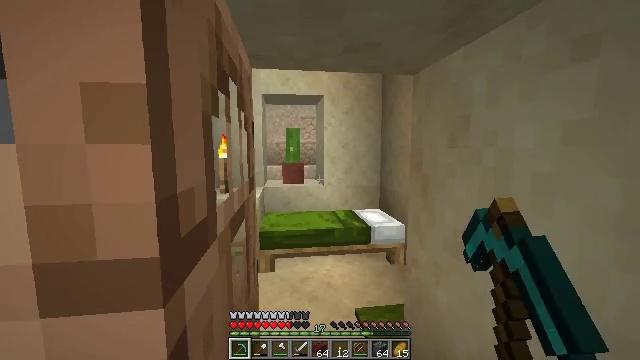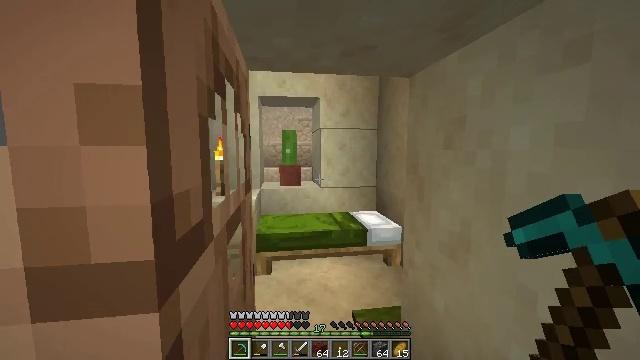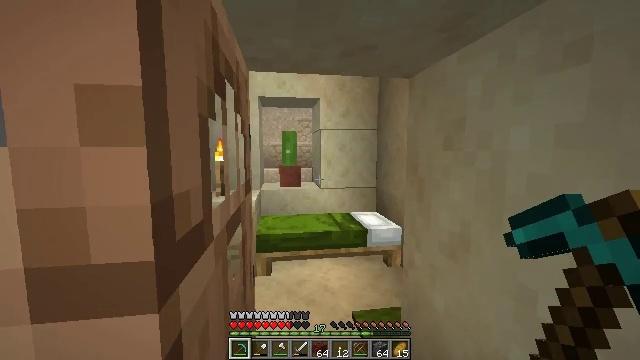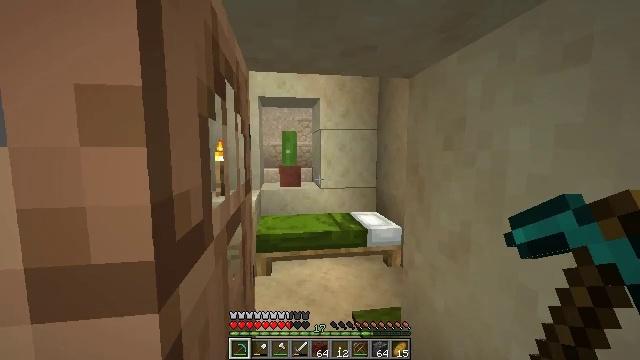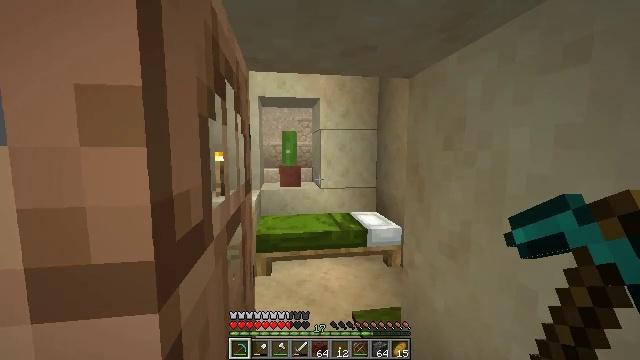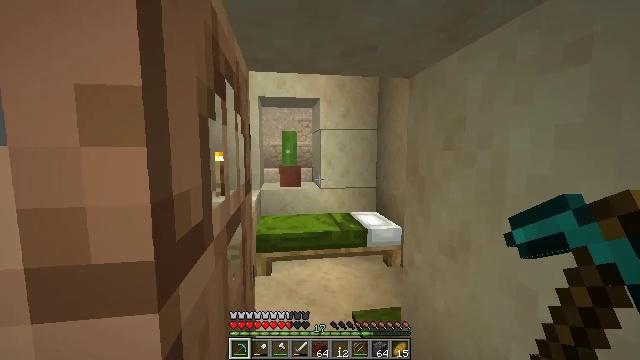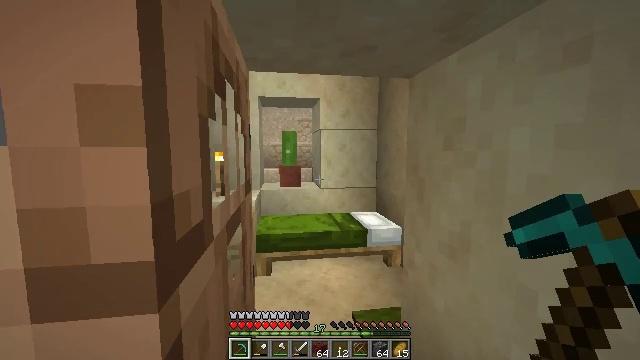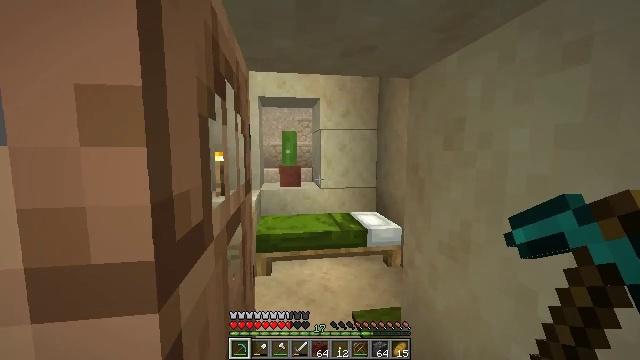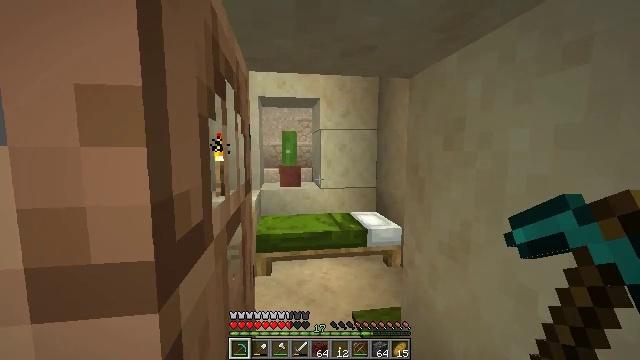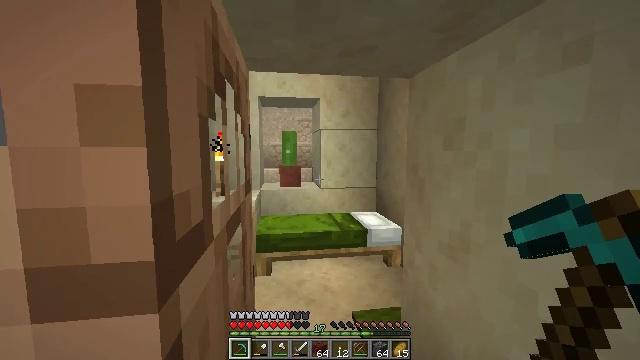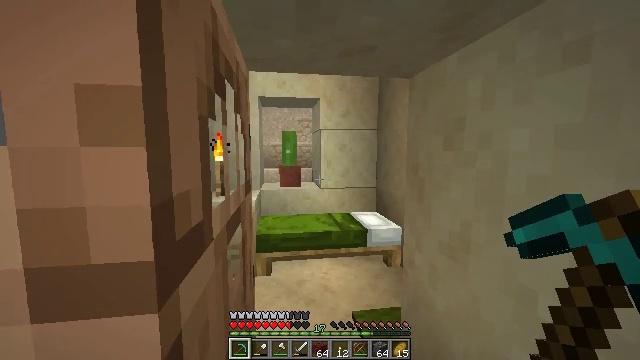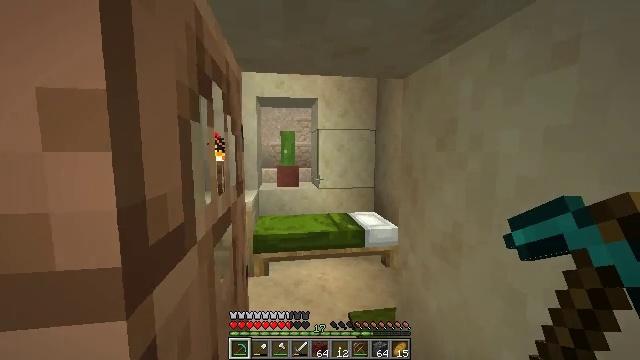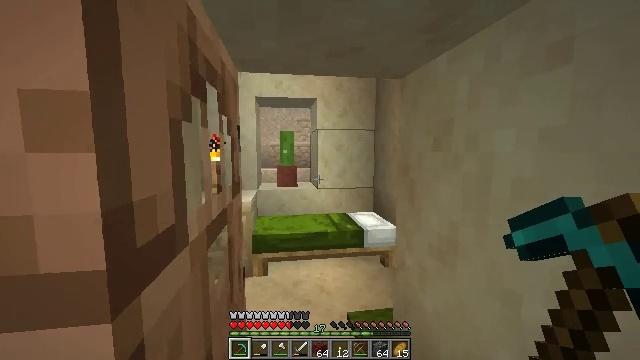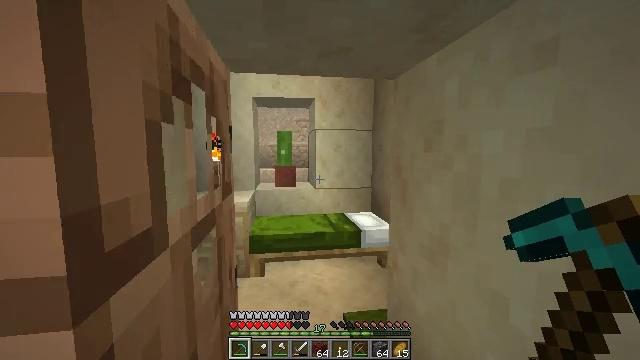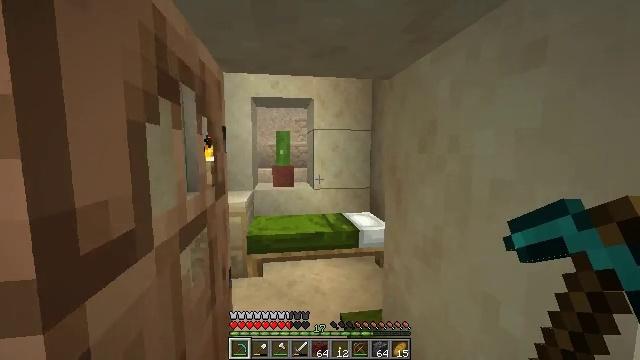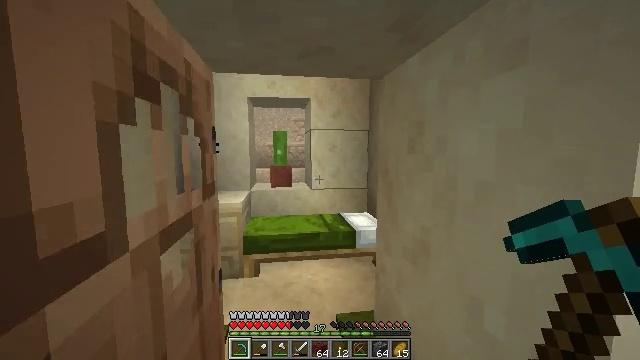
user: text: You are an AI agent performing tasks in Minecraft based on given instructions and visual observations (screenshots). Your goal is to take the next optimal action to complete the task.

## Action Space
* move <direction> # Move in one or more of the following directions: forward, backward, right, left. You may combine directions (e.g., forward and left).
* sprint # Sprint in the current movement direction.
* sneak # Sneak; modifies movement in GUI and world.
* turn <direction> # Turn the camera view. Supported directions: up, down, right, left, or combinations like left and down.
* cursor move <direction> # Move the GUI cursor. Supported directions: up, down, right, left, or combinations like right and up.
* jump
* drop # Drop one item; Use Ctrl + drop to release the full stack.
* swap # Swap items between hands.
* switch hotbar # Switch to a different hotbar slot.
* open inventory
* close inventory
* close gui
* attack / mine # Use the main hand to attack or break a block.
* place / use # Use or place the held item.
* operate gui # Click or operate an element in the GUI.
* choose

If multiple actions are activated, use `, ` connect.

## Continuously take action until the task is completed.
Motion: motion action
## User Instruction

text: Harvest hay blocks from the village.
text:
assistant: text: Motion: no_op
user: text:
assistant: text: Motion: no_op
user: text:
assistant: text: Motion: no_op
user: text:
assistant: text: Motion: no_op
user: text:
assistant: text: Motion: no_op
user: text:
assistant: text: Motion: no_op
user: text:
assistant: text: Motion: no_op
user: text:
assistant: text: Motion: no_op
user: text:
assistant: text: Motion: no_op
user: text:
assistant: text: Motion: move forward
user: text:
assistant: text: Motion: move forward
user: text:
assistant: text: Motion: move forward
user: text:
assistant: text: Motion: move forward
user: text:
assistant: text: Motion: move forward
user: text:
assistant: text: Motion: move forward
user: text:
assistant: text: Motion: move forward
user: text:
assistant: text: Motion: move forward
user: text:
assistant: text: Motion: move forward
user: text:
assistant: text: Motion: move forward, turn down
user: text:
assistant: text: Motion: move forward, turn down
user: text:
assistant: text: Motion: move forward, turn down
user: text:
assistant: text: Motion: move forward, turn left and down
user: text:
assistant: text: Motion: move forward
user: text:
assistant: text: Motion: no_op
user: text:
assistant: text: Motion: no_op
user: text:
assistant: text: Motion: no_op
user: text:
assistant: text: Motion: no_op
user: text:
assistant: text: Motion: no_op
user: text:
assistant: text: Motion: no_op
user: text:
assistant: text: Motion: no_op